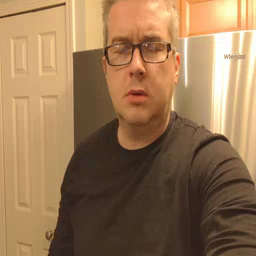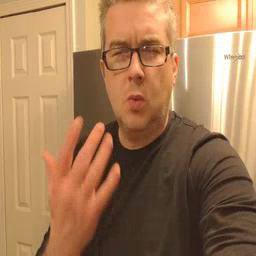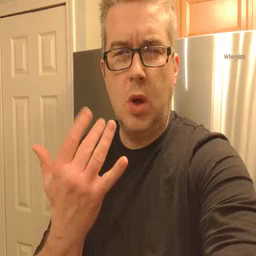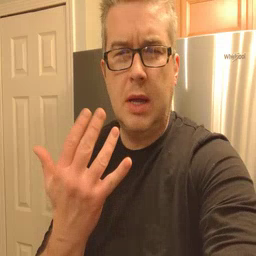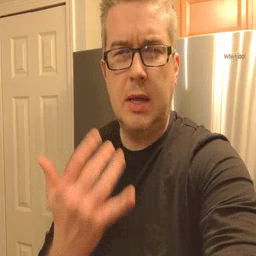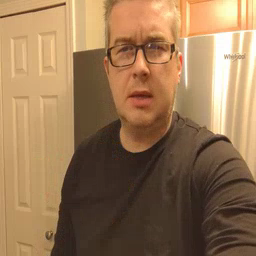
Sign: wait